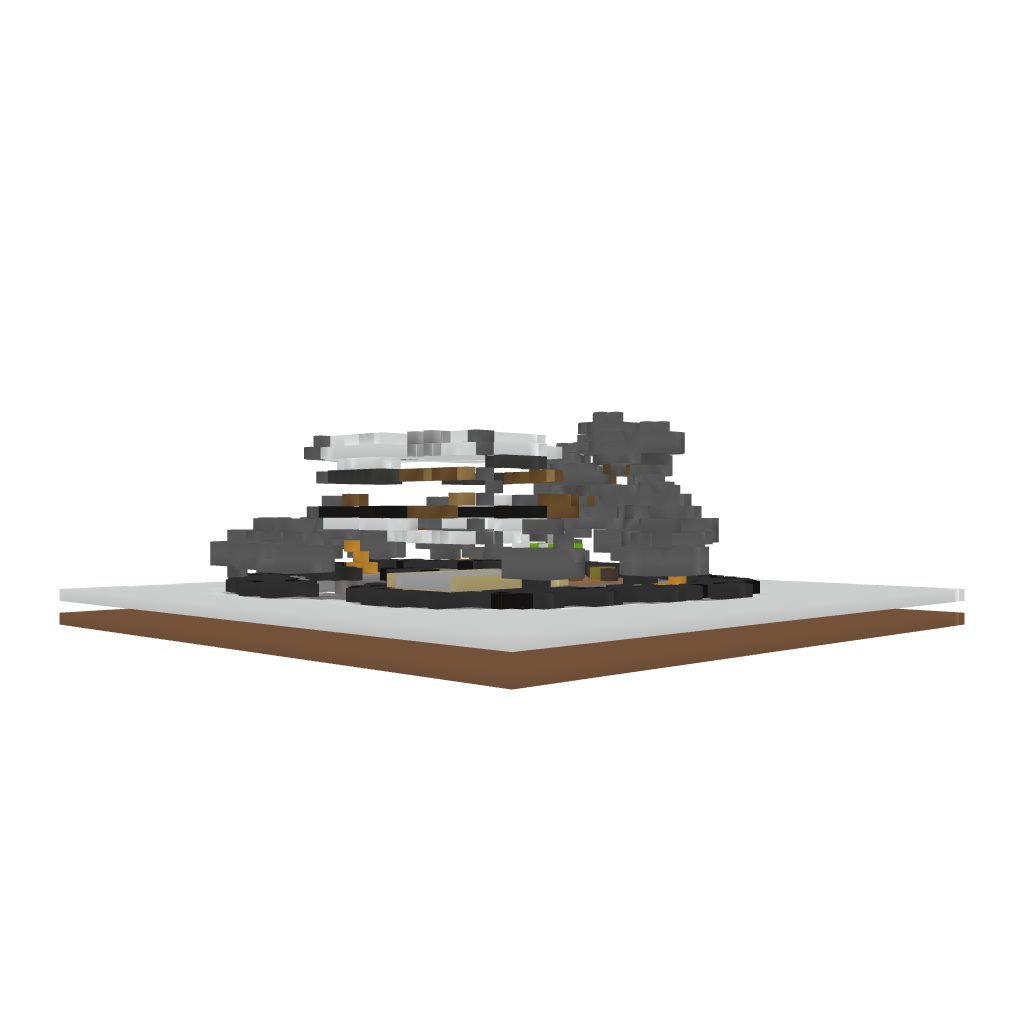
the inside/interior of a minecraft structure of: Luxury House #5